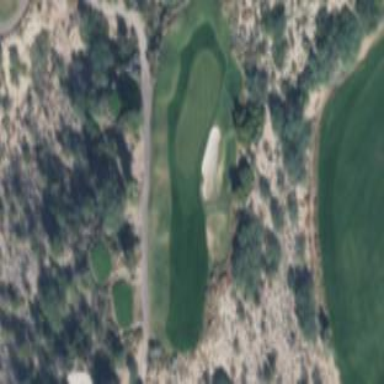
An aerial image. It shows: Golf rough area.